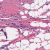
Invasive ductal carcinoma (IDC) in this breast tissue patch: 0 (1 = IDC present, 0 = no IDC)